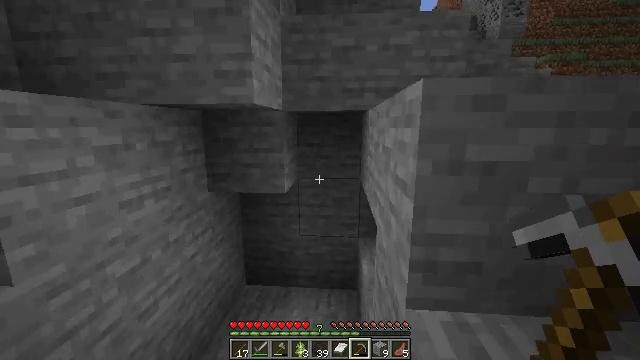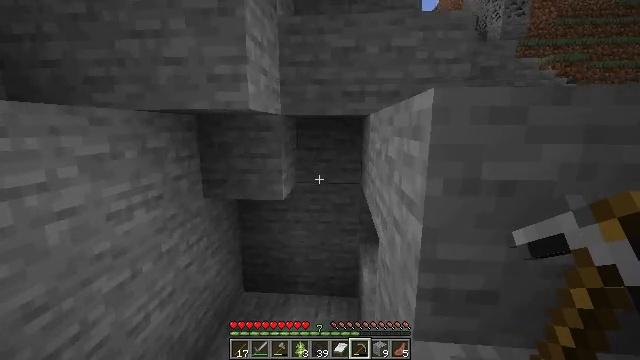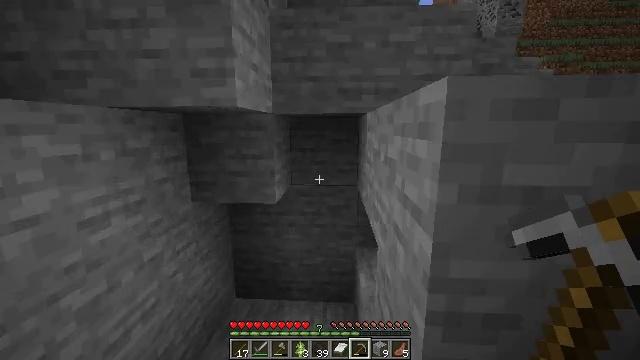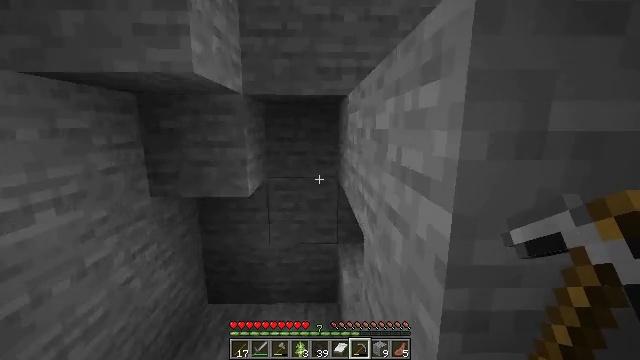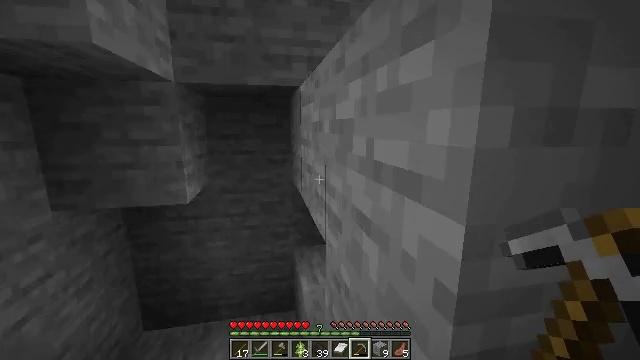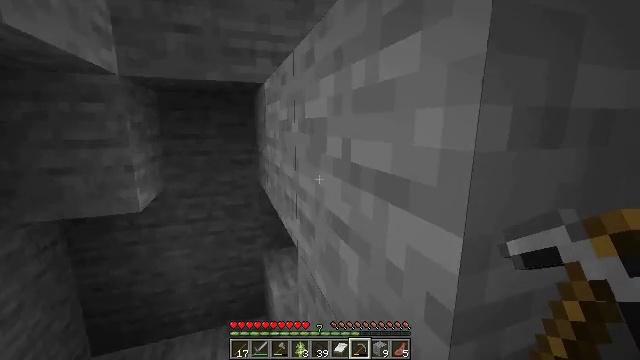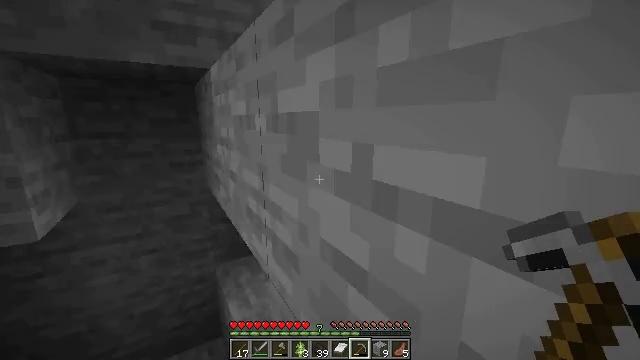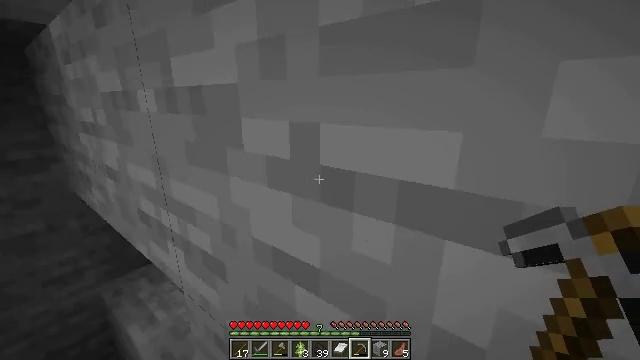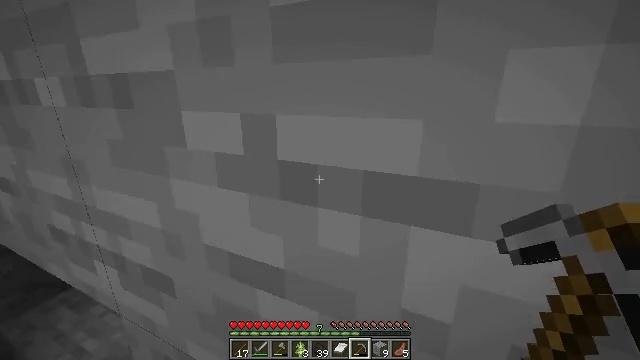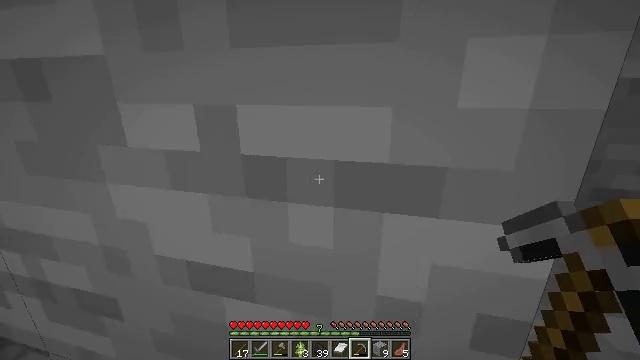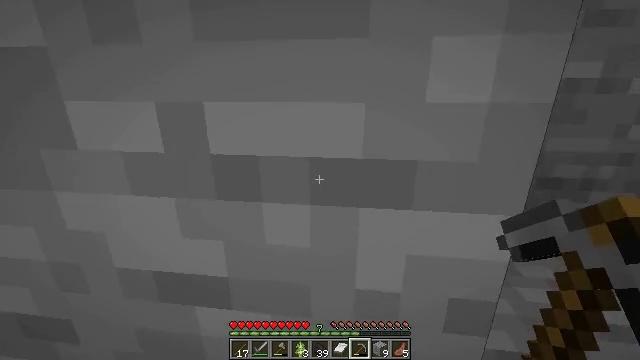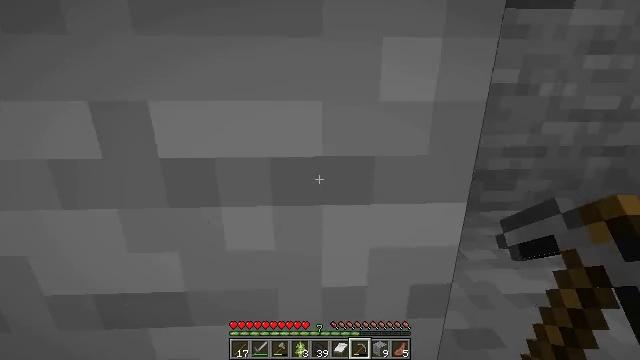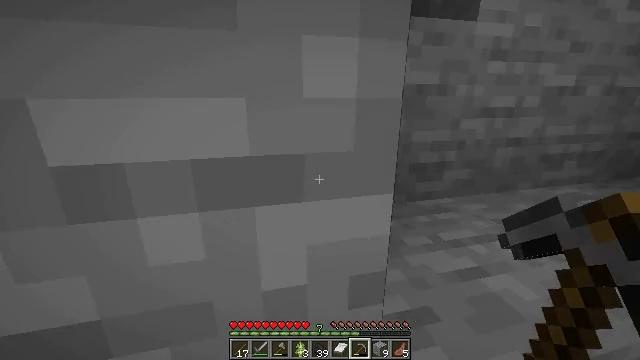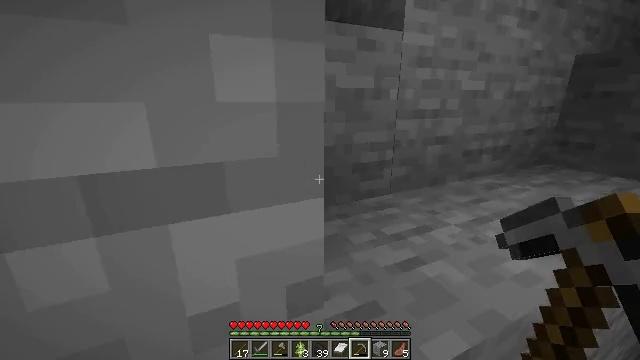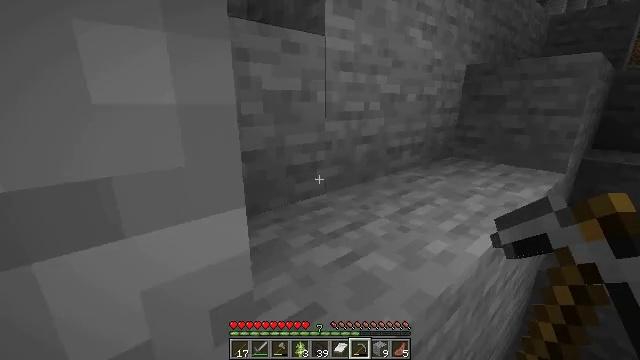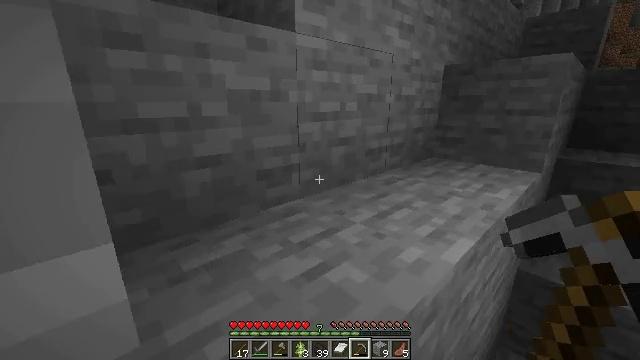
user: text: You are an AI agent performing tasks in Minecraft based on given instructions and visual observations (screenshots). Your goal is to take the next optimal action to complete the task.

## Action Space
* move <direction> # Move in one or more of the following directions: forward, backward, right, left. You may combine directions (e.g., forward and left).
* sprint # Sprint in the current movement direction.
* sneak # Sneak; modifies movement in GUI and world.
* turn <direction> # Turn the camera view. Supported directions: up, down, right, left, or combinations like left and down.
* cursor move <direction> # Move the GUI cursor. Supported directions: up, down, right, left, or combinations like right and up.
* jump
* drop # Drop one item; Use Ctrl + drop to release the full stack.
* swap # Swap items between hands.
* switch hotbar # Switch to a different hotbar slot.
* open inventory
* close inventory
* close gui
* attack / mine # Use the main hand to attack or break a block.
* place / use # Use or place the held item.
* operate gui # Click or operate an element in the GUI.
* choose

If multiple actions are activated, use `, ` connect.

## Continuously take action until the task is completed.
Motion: motion action
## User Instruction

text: Remove oak leaves from branches.
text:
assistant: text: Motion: move forward, jump
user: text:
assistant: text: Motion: move forward, turn right, jump
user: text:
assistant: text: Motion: move forward, turn right, jump
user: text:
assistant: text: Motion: move forward, turn right
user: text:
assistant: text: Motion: move forward, turn right
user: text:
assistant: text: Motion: turn right and down
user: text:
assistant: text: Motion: turn right and down
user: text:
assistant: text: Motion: turn right and down
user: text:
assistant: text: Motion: turn right
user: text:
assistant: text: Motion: turn right
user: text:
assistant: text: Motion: move forward, turn right
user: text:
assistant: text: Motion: move forward, turn right
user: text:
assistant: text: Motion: move forward, turn right
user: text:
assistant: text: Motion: move forward, turn right
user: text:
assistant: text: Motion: move forward, turn right
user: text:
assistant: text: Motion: move forward, turn right
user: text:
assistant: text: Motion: move forward
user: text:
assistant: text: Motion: move forward
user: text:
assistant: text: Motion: move forward, jump
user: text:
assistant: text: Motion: move forward, turn left and up, jump
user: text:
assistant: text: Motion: move forward, turn left and up, jump
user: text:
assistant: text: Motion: move forward, turn left and up, jump
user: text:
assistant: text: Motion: move forward, turn left and up, jump
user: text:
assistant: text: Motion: move forward, turn left and up, jump
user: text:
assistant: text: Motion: move forward, turn left and up, jump
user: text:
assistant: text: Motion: move forward, turn left and up, jump
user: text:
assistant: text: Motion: move forward, turn left and up, jump
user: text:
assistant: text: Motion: move forward, turn left, jump
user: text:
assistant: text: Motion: move forward, turn left, jump
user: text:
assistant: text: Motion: move forward, turn left, jump